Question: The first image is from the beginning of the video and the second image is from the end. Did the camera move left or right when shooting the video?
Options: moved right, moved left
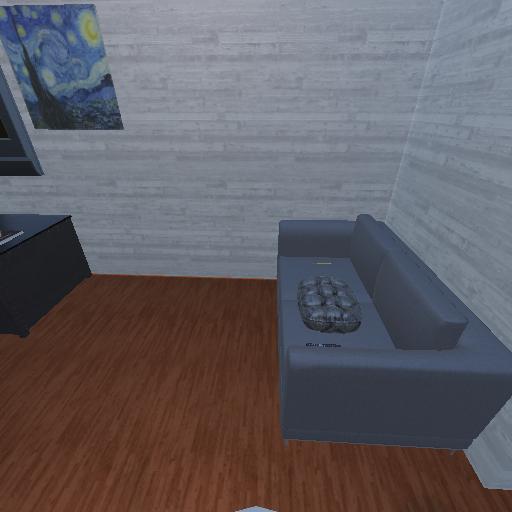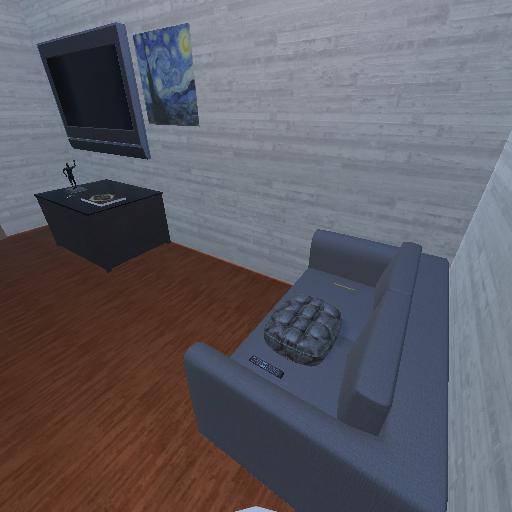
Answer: moved right